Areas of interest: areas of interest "Zhejiang Pharmaceutical Vocational University (Yinzhou Campus) Basketball Court"
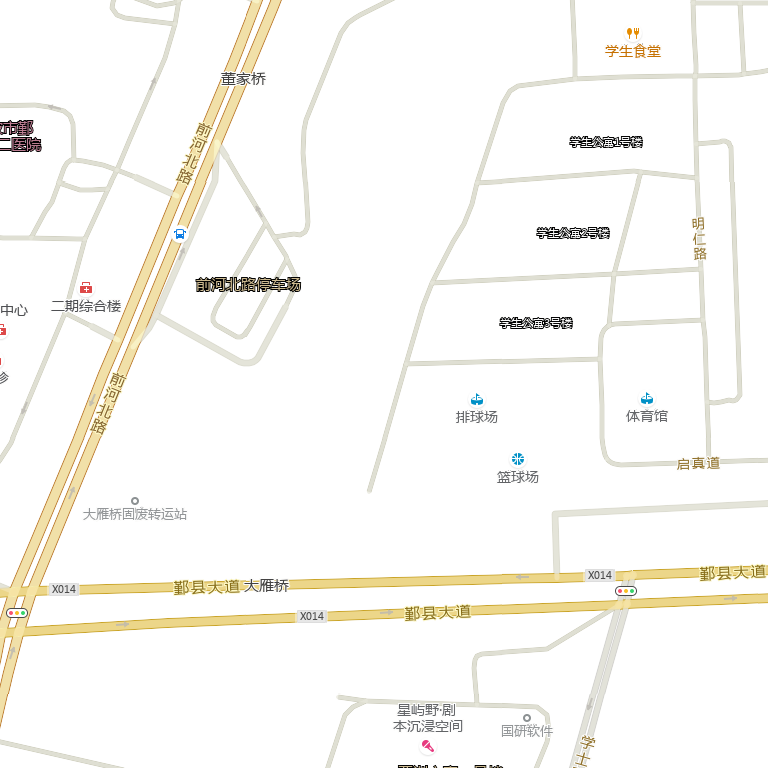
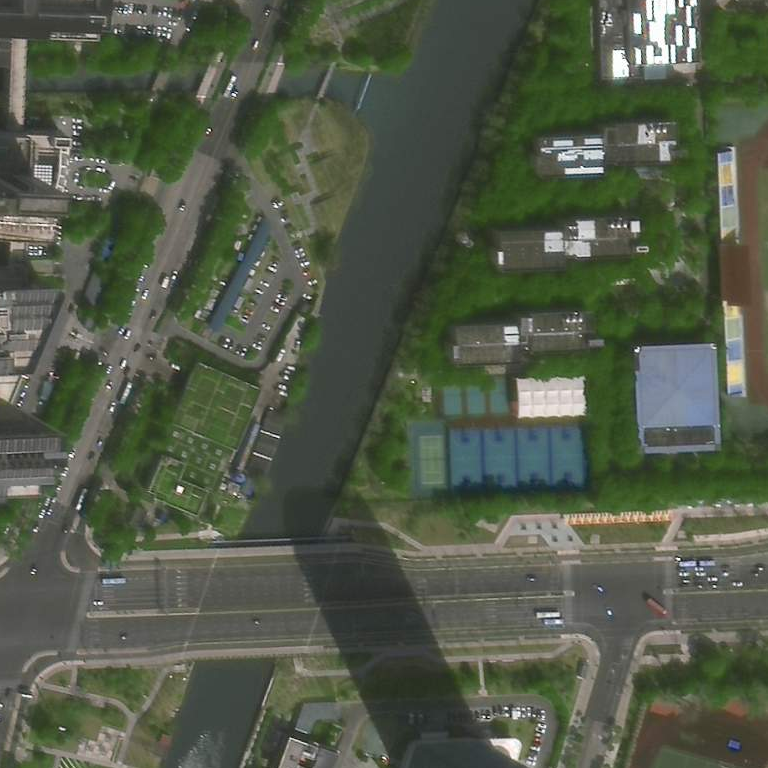